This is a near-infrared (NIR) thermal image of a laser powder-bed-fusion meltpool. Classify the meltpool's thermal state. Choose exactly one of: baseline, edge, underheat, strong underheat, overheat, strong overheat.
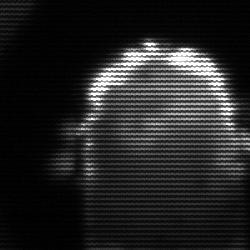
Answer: baseline